Field crop: maize
Growth stage: 2
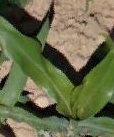
Species: maize